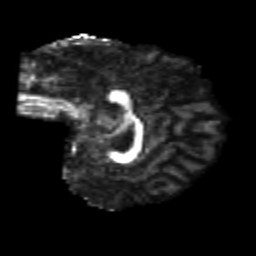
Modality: FA
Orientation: sagittal
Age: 23
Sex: female
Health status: healthy
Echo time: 0.074 s